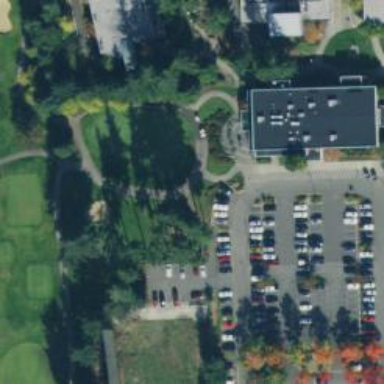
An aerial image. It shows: Path for golf carts.